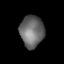
Tissue: prostate
Cell type: Fibroblasts
Senescence score: 0.823
Nuclear area (px): 746
Mean DAPI intensity: 104.897